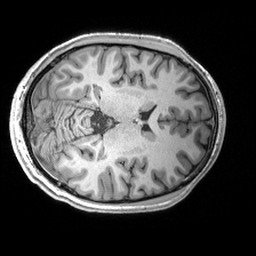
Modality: T1w
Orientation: axial
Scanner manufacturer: siemens
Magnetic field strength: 3 T
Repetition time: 2.53 s
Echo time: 0.00299 s